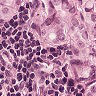
Metastatic tissue present: yes